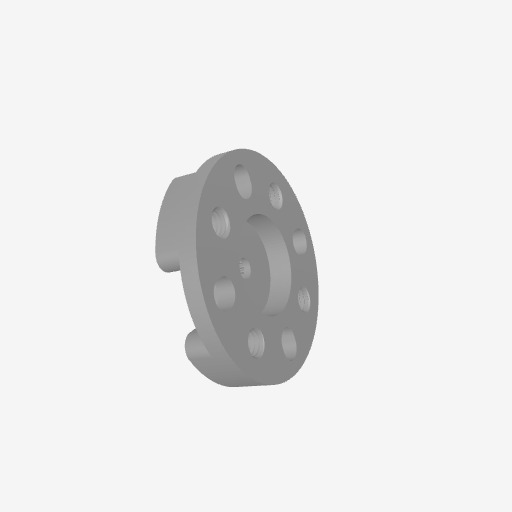
Part: ServoHubShortShaft